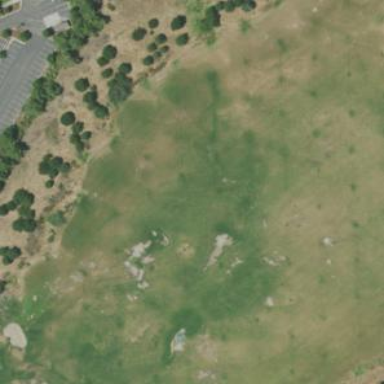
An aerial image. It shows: Grassy area designated for driving range golf.